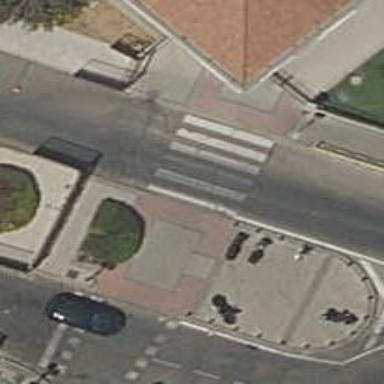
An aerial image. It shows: Uncontrolled footway crossing with markings.